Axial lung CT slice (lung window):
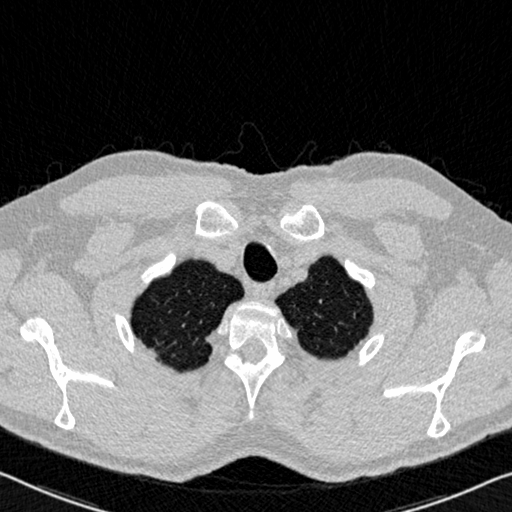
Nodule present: no